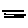
Label: line